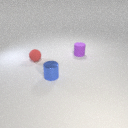
small purple rubber cylinder to the right of small red rubber sphere